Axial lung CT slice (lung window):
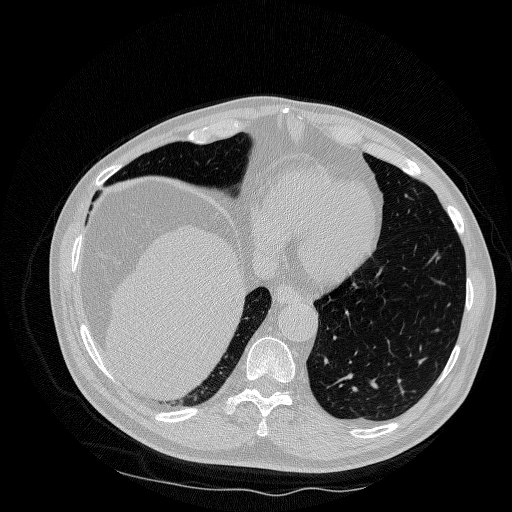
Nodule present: no